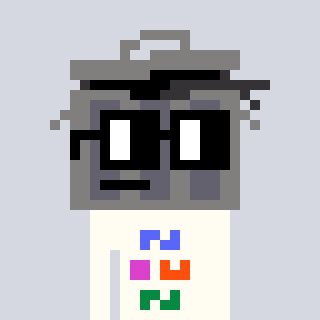
a pixel art character with square black glasses, a trashcan-shaped head and a grayscale-colored body on a cool background